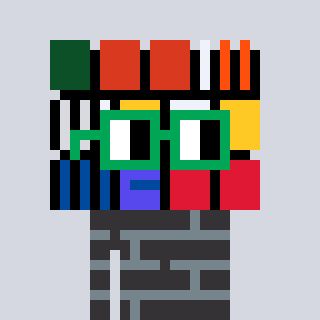
a pixel art character with square green glasses, a abstract-shaped head and a grayscale-colored body on a cool background